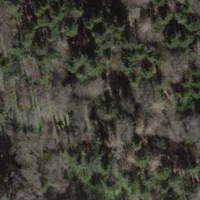
EUNIS habitat code: 44
Species observed at this site:
Oxalis acetosella